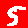
Digit: 5